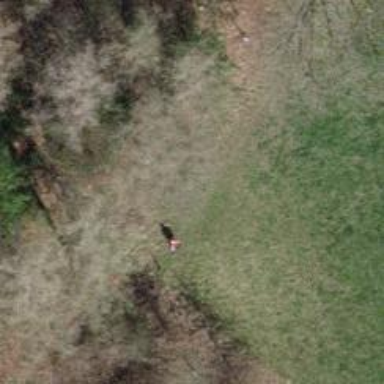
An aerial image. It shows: Red bench.